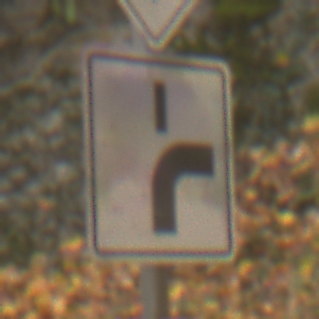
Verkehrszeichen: VerlaufVorfahrtsstrasse8
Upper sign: Vorfahrtsstrasse
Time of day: MorningAfternoon
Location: Outdoor (Nature)
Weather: Overcast
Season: Autumn
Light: Natural